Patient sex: F
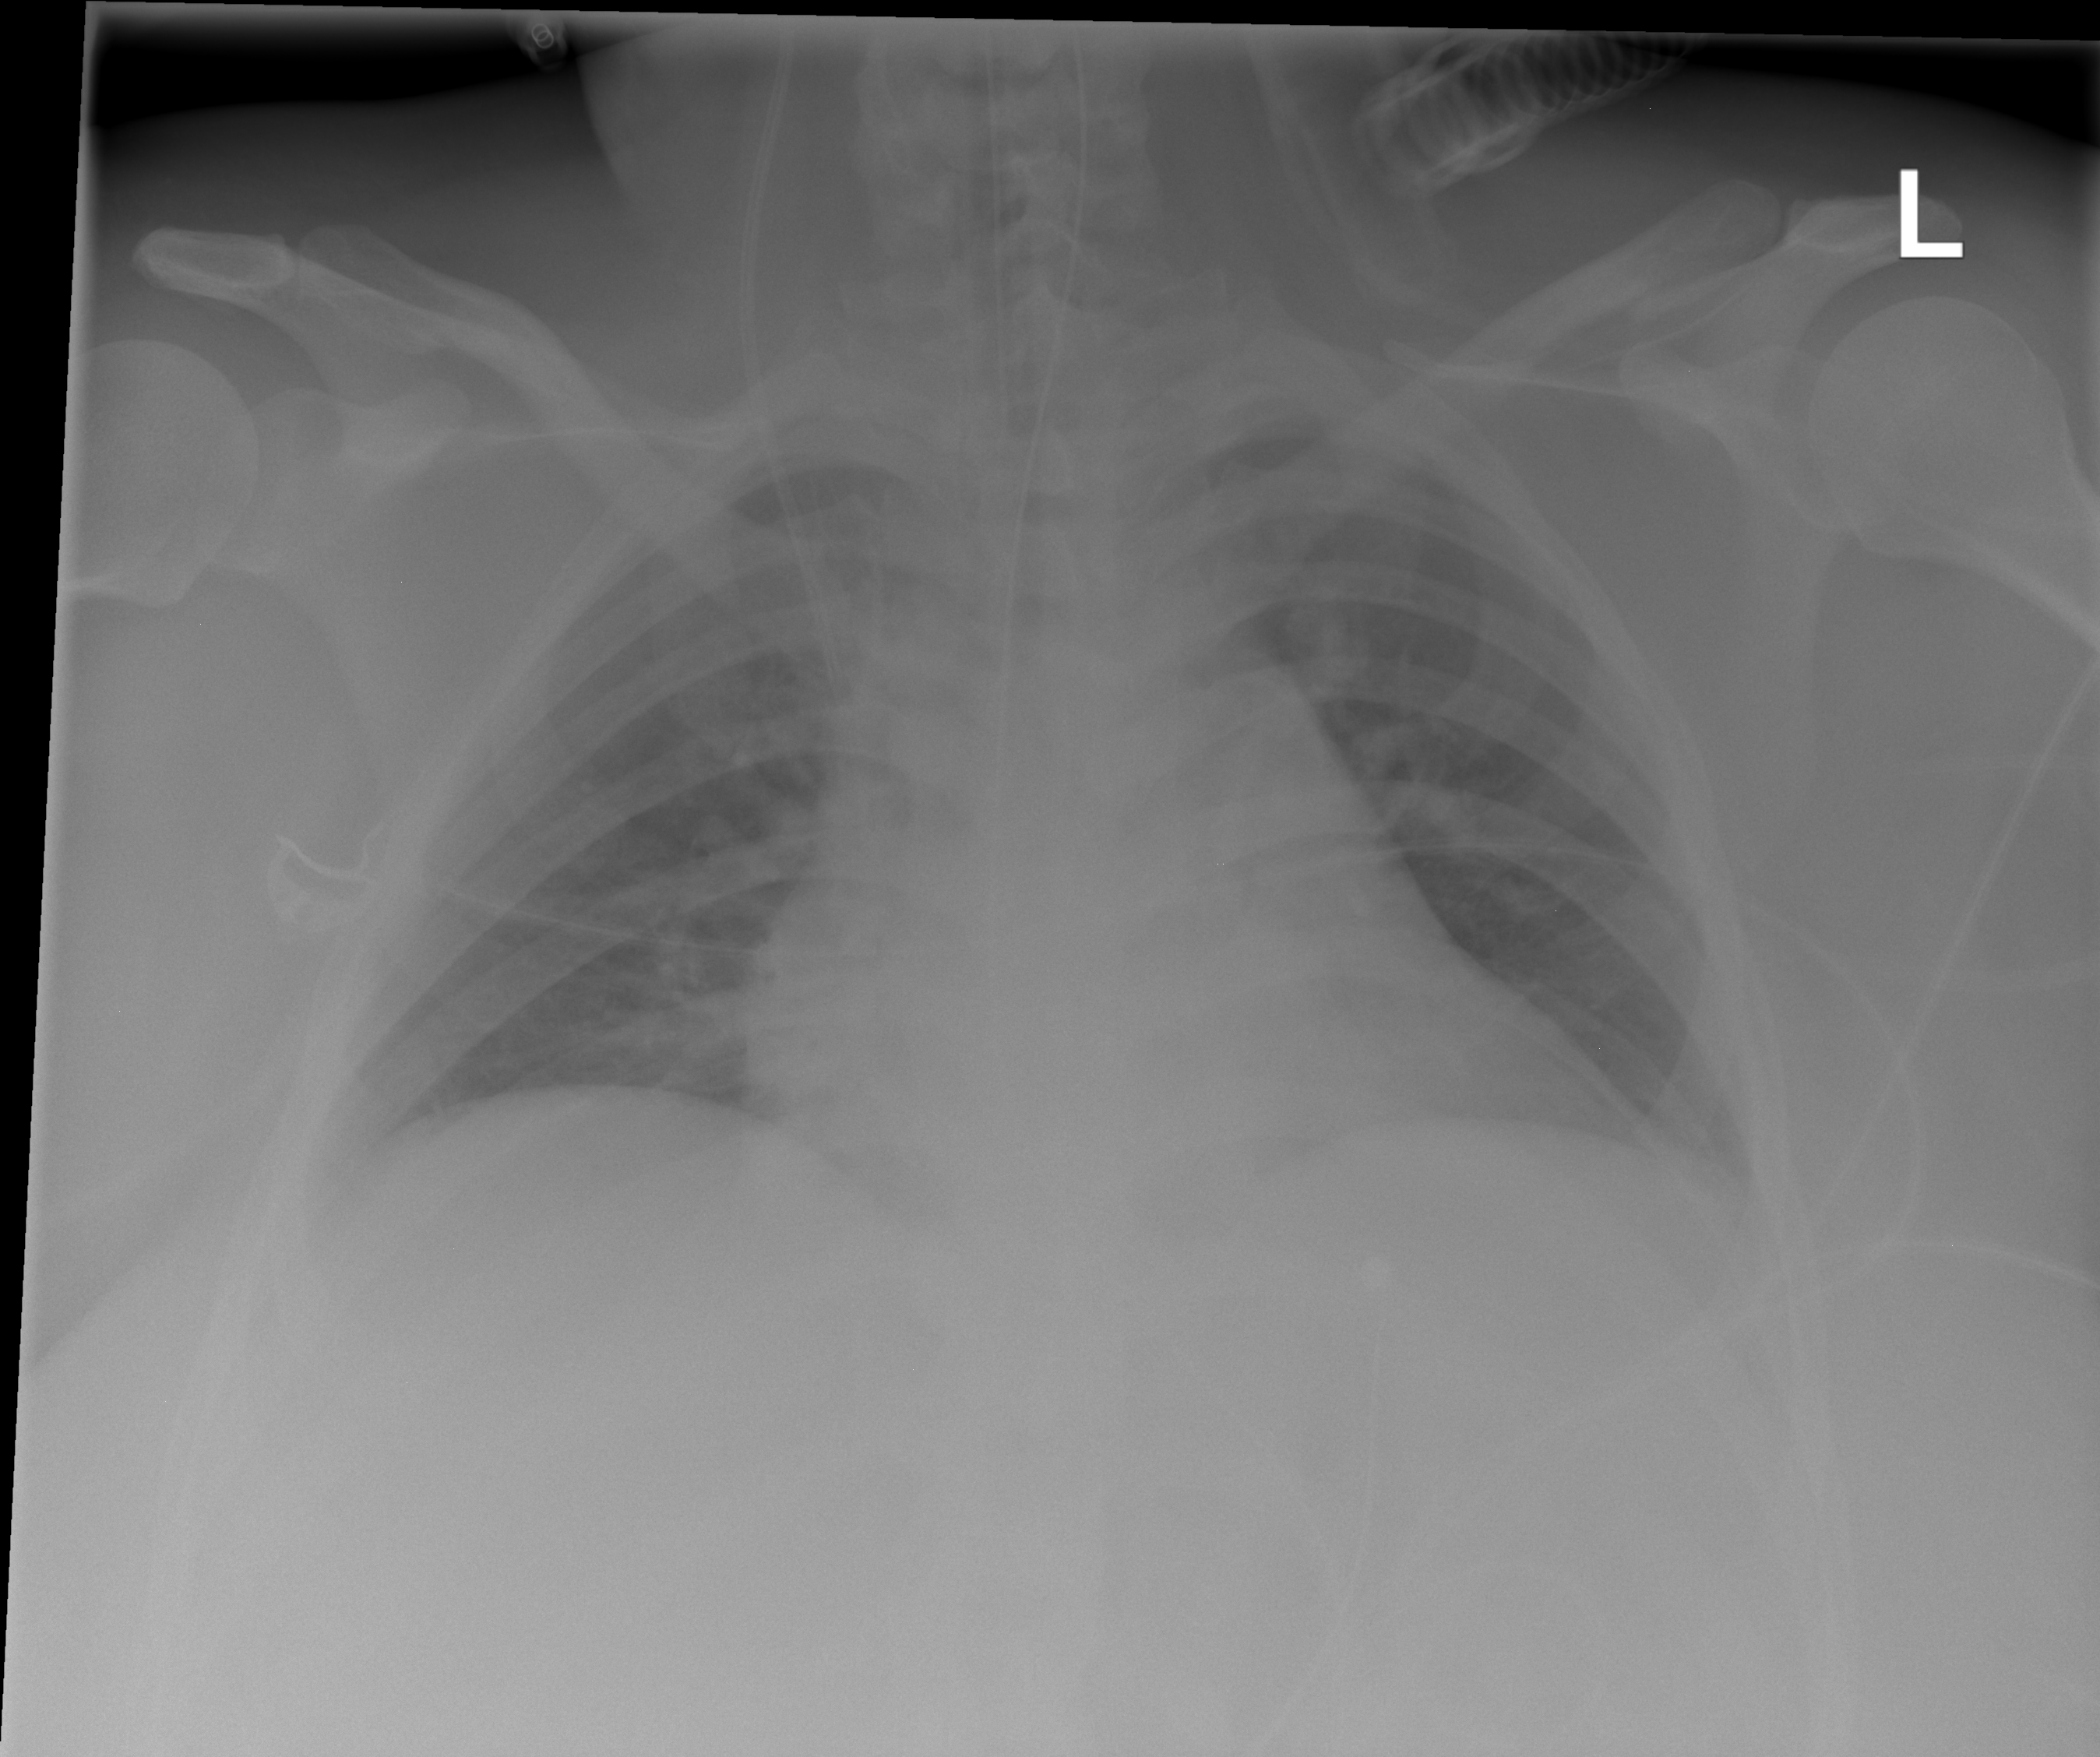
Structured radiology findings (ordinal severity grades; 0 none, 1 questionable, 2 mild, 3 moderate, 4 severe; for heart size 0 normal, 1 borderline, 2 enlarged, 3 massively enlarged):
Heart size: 2
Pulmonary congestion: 0
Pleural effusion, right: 0
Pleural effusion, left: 0
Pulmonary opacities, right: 0
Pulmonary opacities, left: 0
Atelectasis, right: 1
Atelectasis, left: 0